Question: I have a list of few applications.
When I select any application, I want to show a force stop dialog as Settings application shows.
How can I do this ?
I am able to show dialog for uninstalling any application as shown below.
Can we show force stop dialog in the same way?

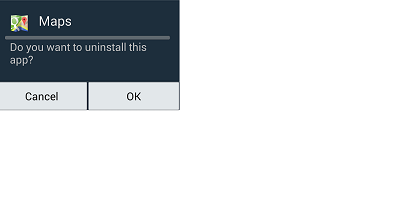
Answer: > Can we show force stop dialog in the same way?
"Force stop" is not a dialog. "Force Stop" is a button on the app's screen in the Settings app. You can bring up that Settings screen on some devices using an <URL>'.